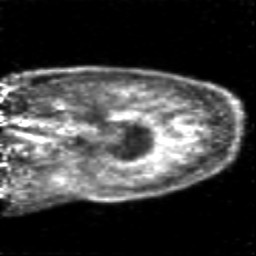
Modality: PET
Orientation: sagittal
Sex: female
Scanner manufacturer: siemens